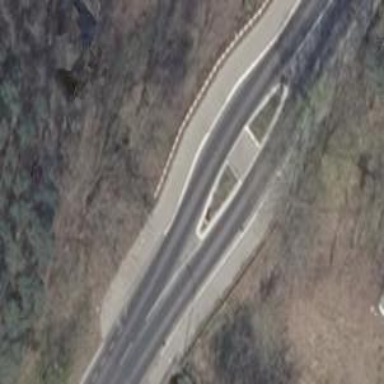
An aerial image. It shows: Secondary road with asphalt surface.